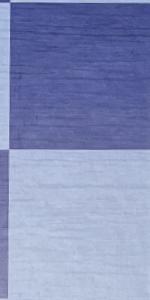
Label: Empty